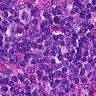
Metastatic tissue present: no